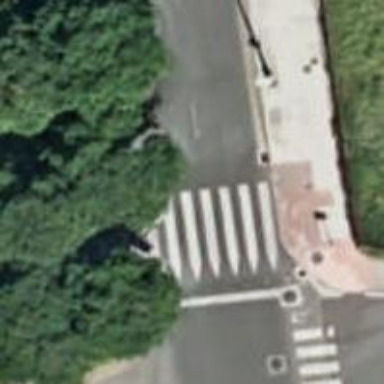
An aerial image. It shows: Uncontrolled crossing on the road with hump for traffic calming.